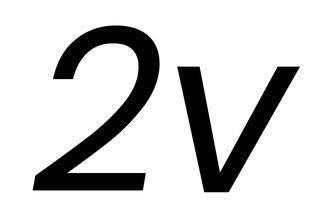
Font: Poppins-Italic